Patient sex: M
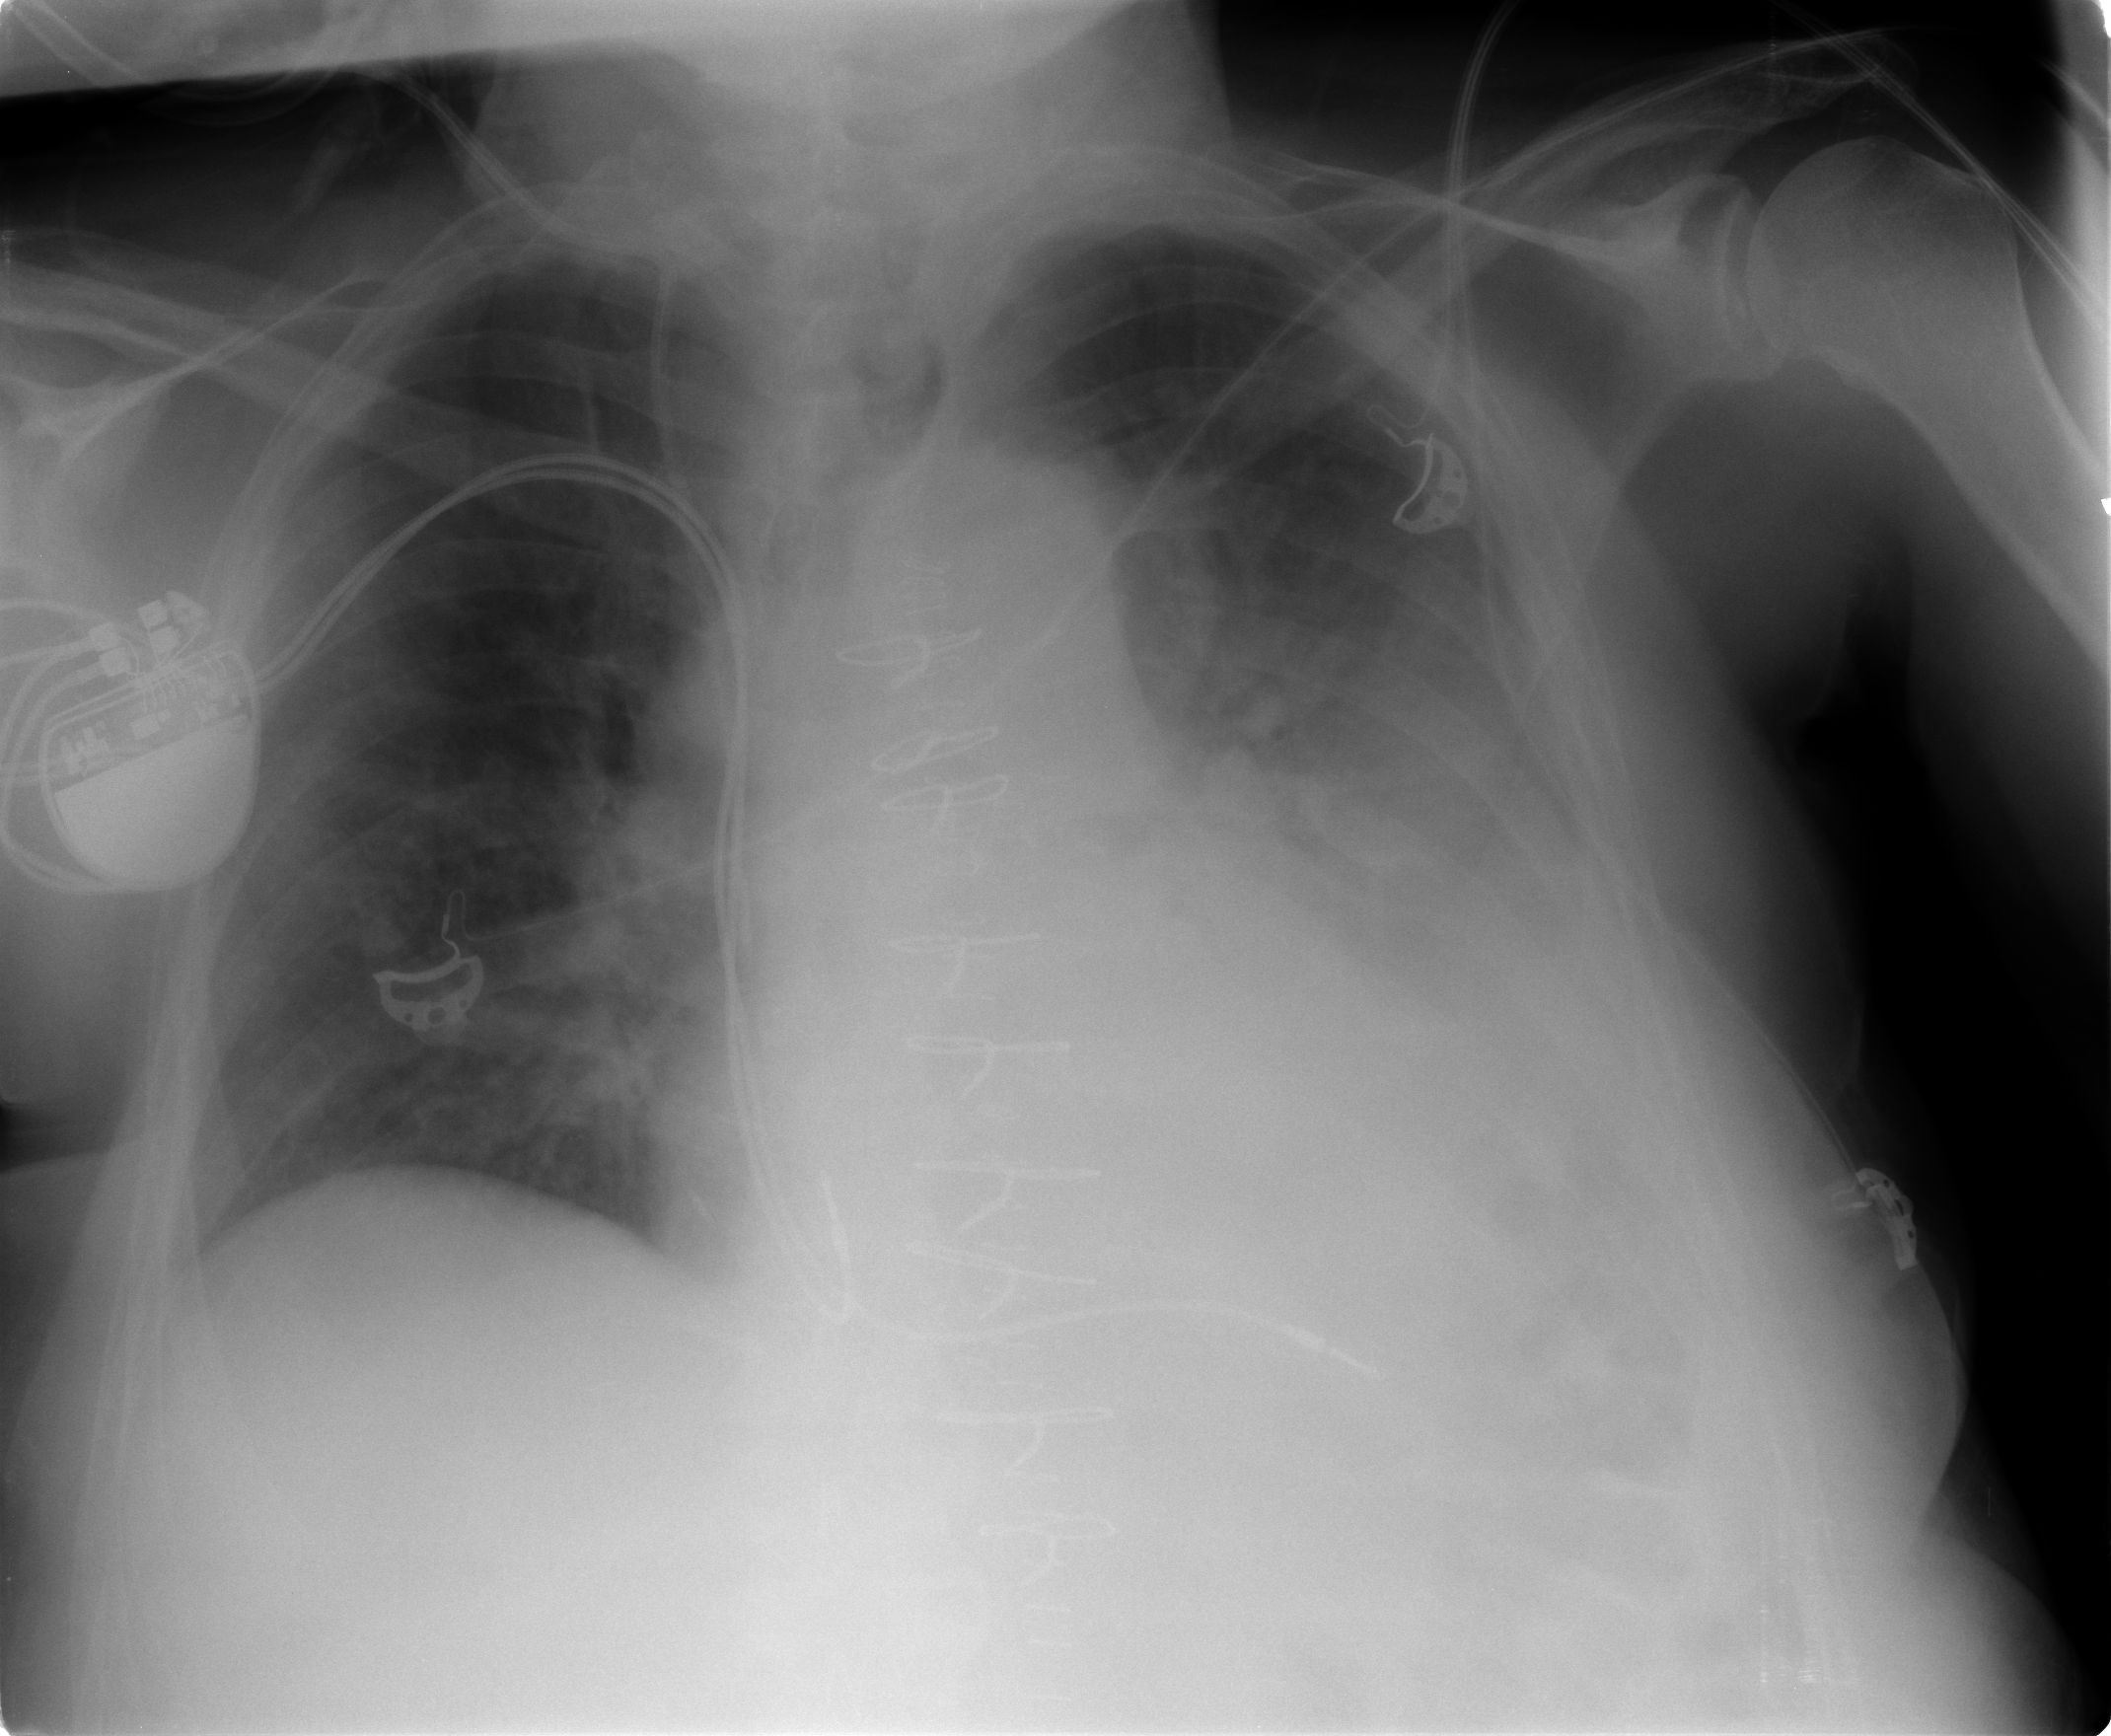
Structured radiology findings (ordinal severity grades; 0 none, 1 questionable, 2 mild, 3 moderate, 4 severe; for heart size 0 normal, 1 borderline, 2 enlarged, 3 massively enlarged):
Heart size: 1
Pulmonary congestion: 3
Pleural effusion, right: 2
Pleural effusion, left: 3
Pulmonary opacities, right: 0
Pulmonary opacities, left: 2
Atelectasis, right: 0
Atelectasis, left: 3